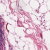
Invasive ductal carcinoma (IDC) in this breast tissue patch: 0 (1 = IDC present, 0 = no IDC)